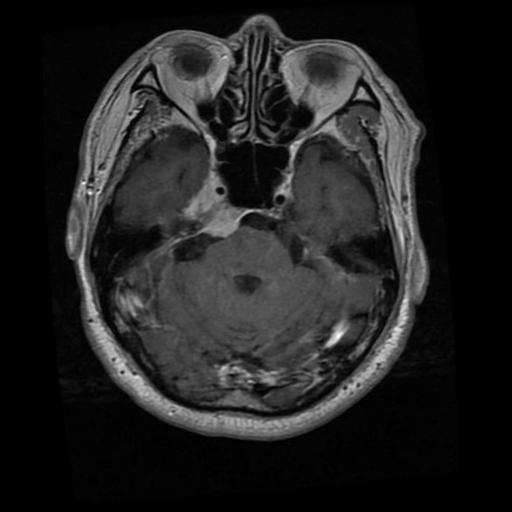
Label: meningioma